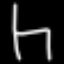
Label: chair